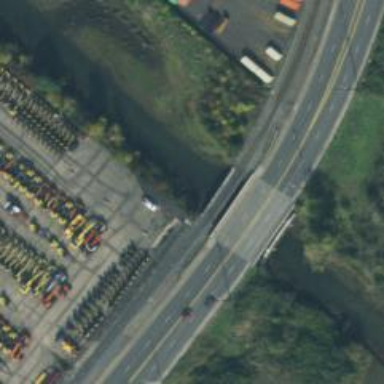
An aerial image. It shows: Bridge for railway spur.